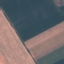
Land use / land cover: AnnualCrop